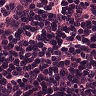
Metastatic tissue present: no